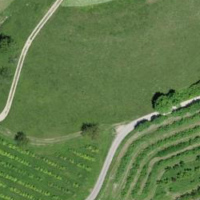
EUNIS habitat code: 25
Species observed at this site:
Briza media
Rumex acetosa
Salvia pratensis